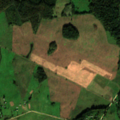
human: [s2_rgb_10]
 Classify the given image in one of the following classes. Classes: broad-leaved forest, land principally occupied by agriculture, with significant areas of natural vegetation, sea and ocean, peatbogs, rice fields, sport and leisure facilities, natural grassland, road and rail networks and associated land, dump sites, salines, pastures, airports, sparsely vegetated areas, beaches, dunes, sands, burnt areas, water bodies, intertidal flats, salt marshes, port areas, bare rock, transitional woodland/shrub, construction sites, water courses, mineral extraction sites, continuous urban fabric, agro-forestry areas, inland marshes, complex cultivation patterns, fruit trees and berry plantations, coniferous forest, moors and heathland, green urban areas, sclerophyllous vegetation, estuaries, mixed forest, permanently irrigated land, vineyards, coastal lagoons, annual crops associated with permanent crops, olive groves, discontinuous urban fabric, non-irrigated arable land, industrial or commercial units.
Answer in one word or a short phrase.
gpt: non-irrigated arable land, pastures, complex cultivation patterns, land principally occupied by agriculture, with significant areas of natural vegetation, broad-leaved forest, mixed forest